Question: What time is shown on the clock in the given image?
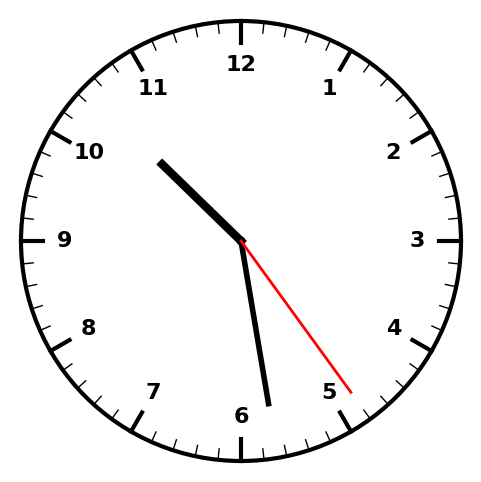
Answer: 10:28:24